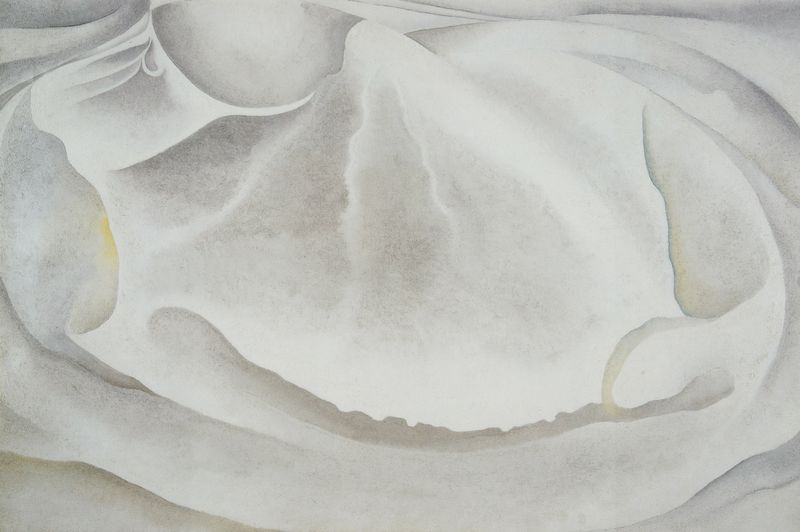
Titel: From a Shell
Künstler: Georgia O'Keeffe
Institution: Privatbesitz
Schlagwörter: dunkel, himmel, meer, schatten, weiß, wolken, aquarell, dreieck, gelb, grün, landschaft, see, bewegung, braun, geschwungen, grau, hell, licht, mitte, pastell, schwarz, vordergrund, blüte, schleier, schnee, tuch, wolke, malerei, muster, falten, wind, sonne, wiesen, stoff, perle, schön, seide, tal, zart, kreis, rund, bewegt, ruhig, welle, wellen, umrisse, bogen, tüll, abstrakt, farben, modern, farbe, formen, schattierung, linien, grisaille, rand, wogen, ornamente, lichteinfall, wiss, oben, bögen, punkte, wasserfarben, dunkelgrau, helligkeit, blitze, strahlen, linie, oberfläche, form, scheibe, strich, punkt, fleck, organisch, halbkreis, hellgrau, blitz, leicht, muschel, abstufung, schlieren, verlaufen, verlauf, ränder, postmodern, materie, unbunt, keefee, o'eeffe, o´keeffe, georgia o'eefe, o'eefe, chronomatisch, modernistisch, o`keeffe, stoffgebirge, wasserfarben#